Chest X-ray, PA view. Patient: 45 years old, sex M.
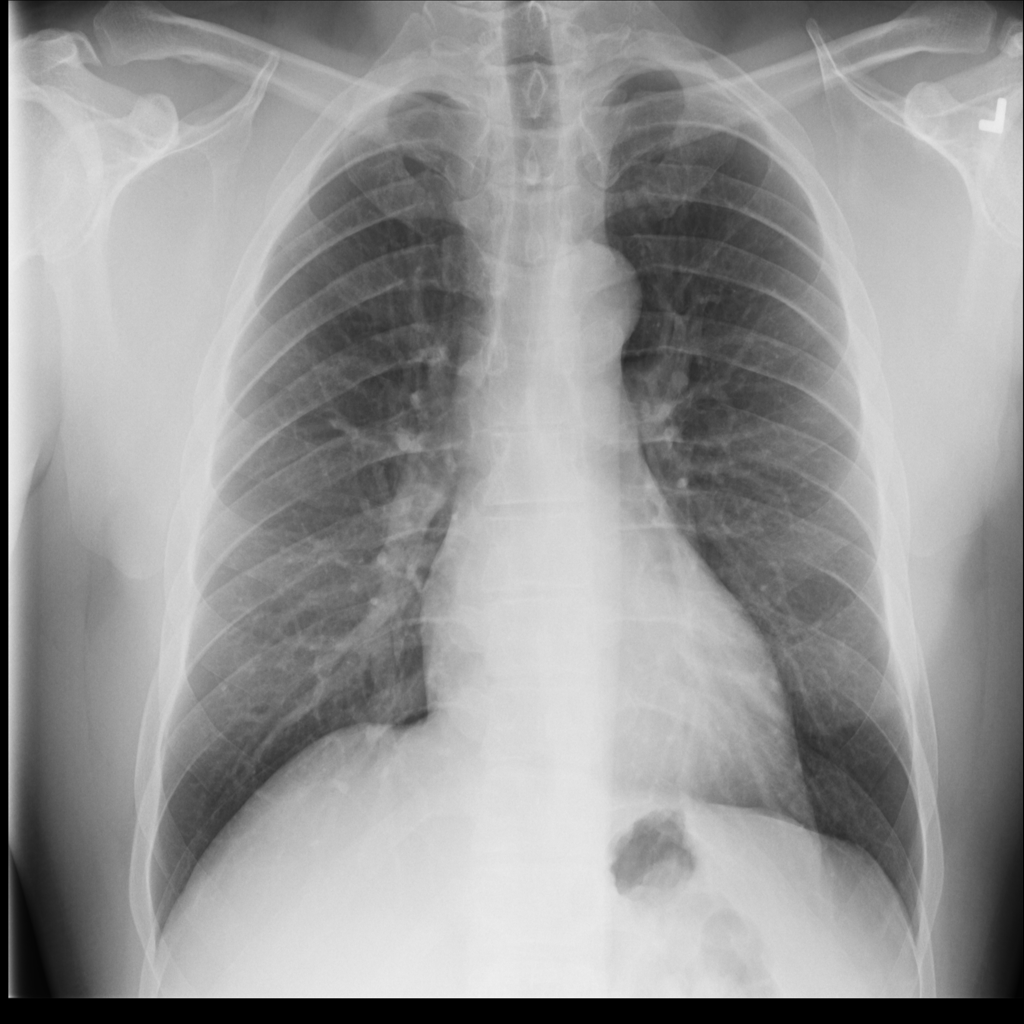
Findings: No Finding